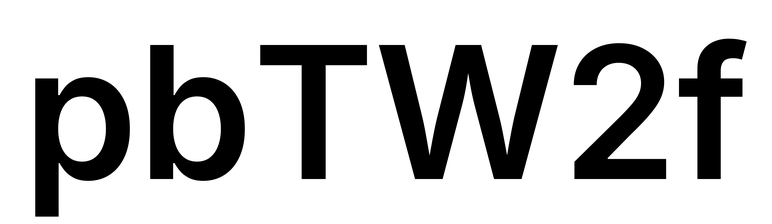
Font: Inter_SemiBold